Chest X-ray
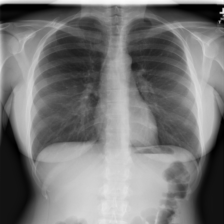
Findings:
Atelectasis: negative
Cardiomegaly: negative
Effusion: negative
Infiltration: negative
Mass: negative
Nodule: negative
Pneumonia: negative
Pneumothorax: negative
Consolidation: negative
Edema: negative
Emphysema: negative
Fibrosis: negative
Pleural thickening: negative
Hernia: negative